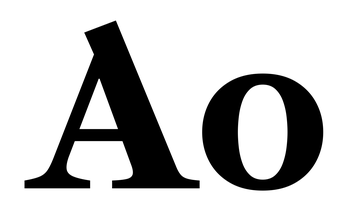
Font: LibreCaslonText_Bold